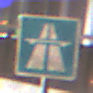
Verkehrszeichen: Autobahn
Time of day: NotSpecified
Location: Indoor (Urban)
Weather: NotSpecified
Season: NotSpecified
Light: Artificial